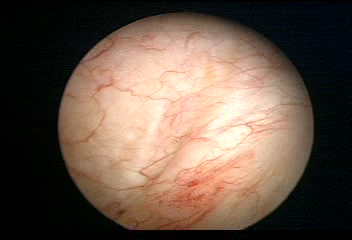
Modality: WLC
Class: Normal mucosa
Bladder cancer association: No